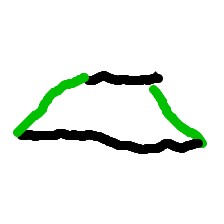
Shape: trapezoid